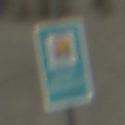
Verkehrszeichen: Wasserschutzgebiet
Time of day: MorningAfternoon
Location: Outdoor (Beach)
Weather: PartlyCloudy
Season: NotSpecified
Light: Natural